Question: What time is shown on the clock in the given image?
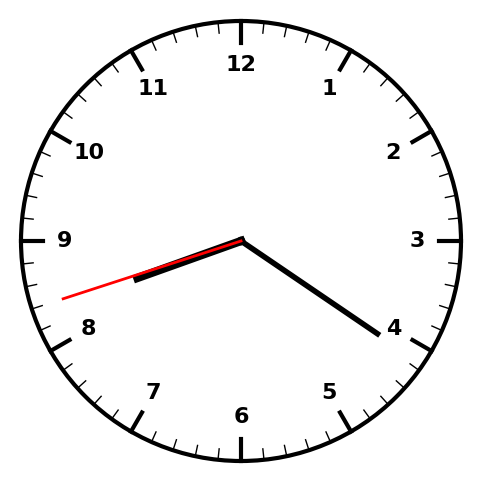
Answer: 08:20:42